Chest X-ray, PA view. Patient: 34 years old, sex F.
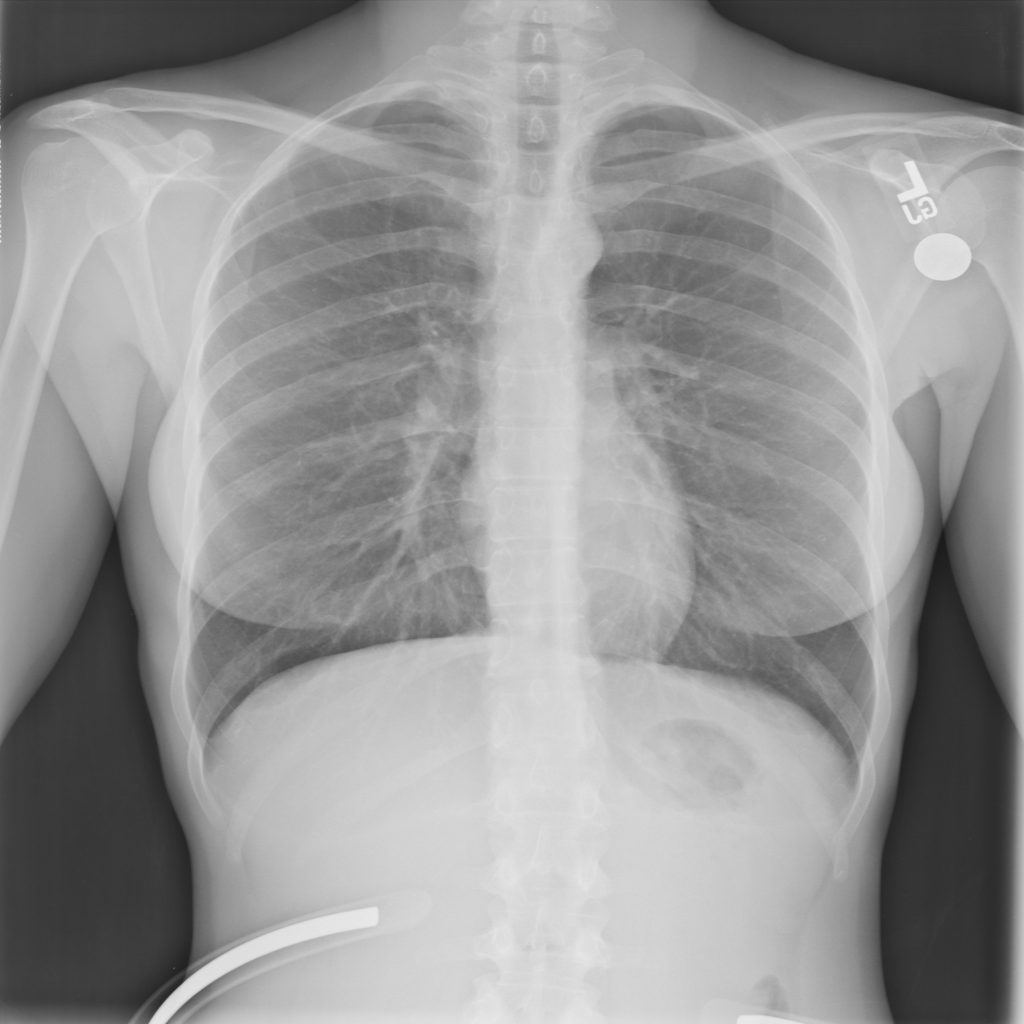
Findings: No Finding